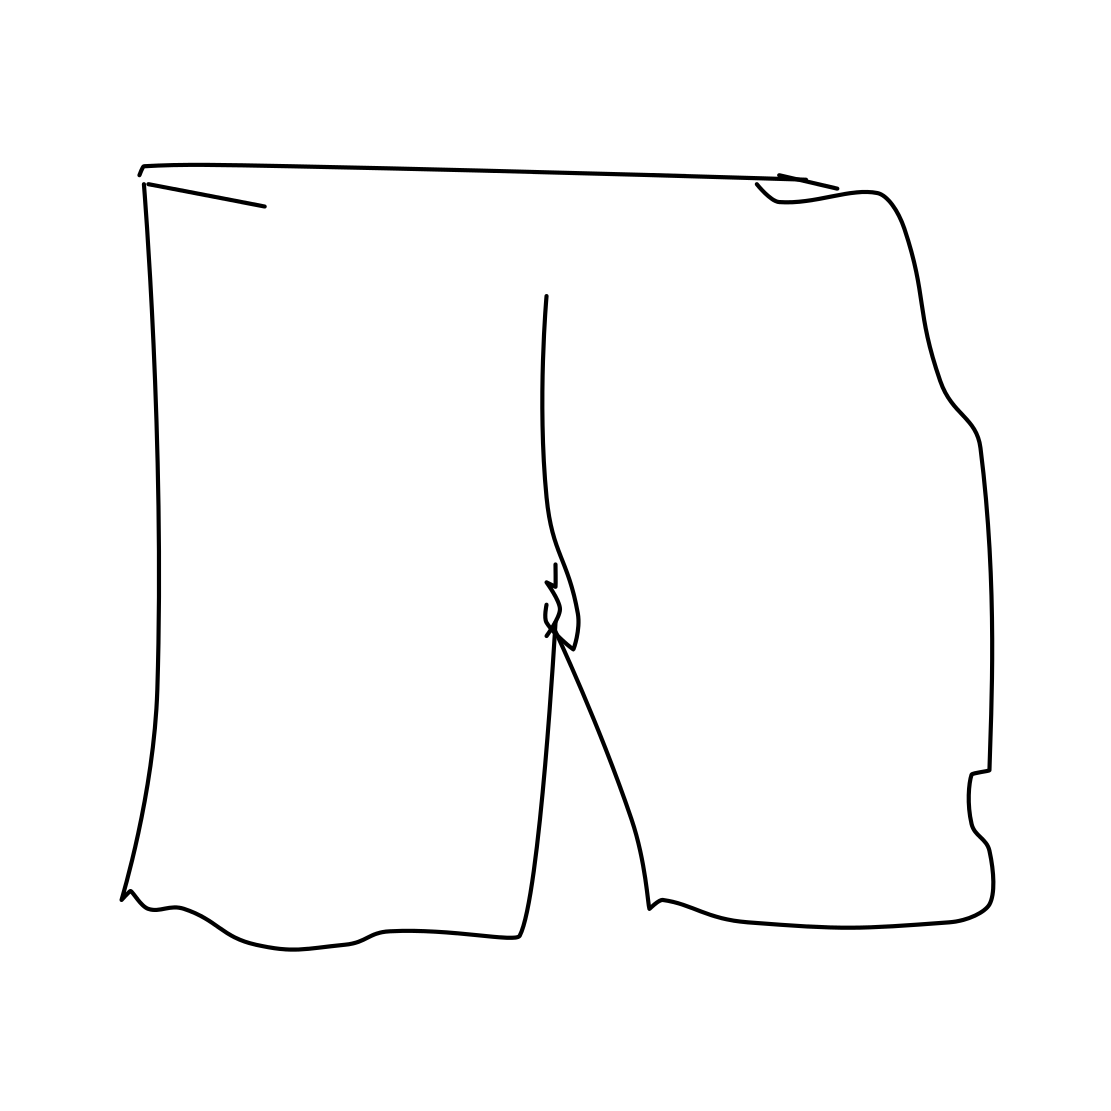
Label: trousers